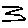
Label: zigzag